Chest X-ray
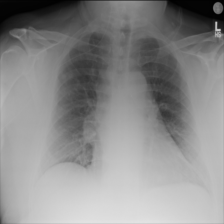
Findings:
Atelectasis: negative
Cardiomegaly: negative
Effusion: negative
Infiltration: negative
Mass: negative
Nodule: negative
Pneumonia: negative
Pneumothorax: negative
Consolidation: negative
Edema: negative
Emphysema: negative
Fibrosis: negative
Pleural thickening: negative
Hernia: negative